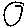
Label: circle